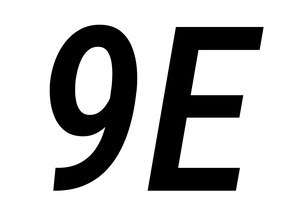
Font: Roboto-Italic_Condensed_Medium_Italic